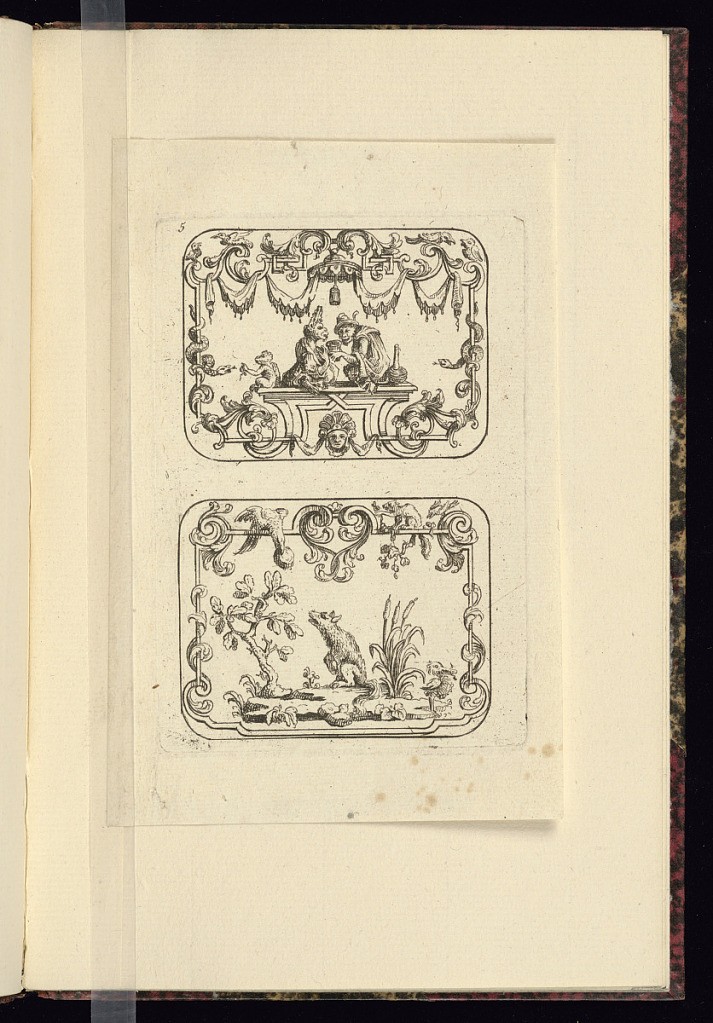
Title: Two Snuffbox Lid Designs
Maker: G. Roberday, French, active 1697 – 1713
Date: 1710
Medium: Etching on paper
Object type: Print
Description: Two designs for snuffbox lids (one above the other) featuring grotesque and chinoiserie ornament. The upper design includes two monkeys dressed in clothing in the center framed by an ornamental border with snakes, birds, scrolling leaves, a mascarons (masks), and a canopy above the monkeys with draped textiles. The lower design features a dog, birds, and a squirrel framed by scrolling leaves, and strapwork. The plate is numbered.